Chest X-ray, AP view. Patient: 19 years old, sex M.
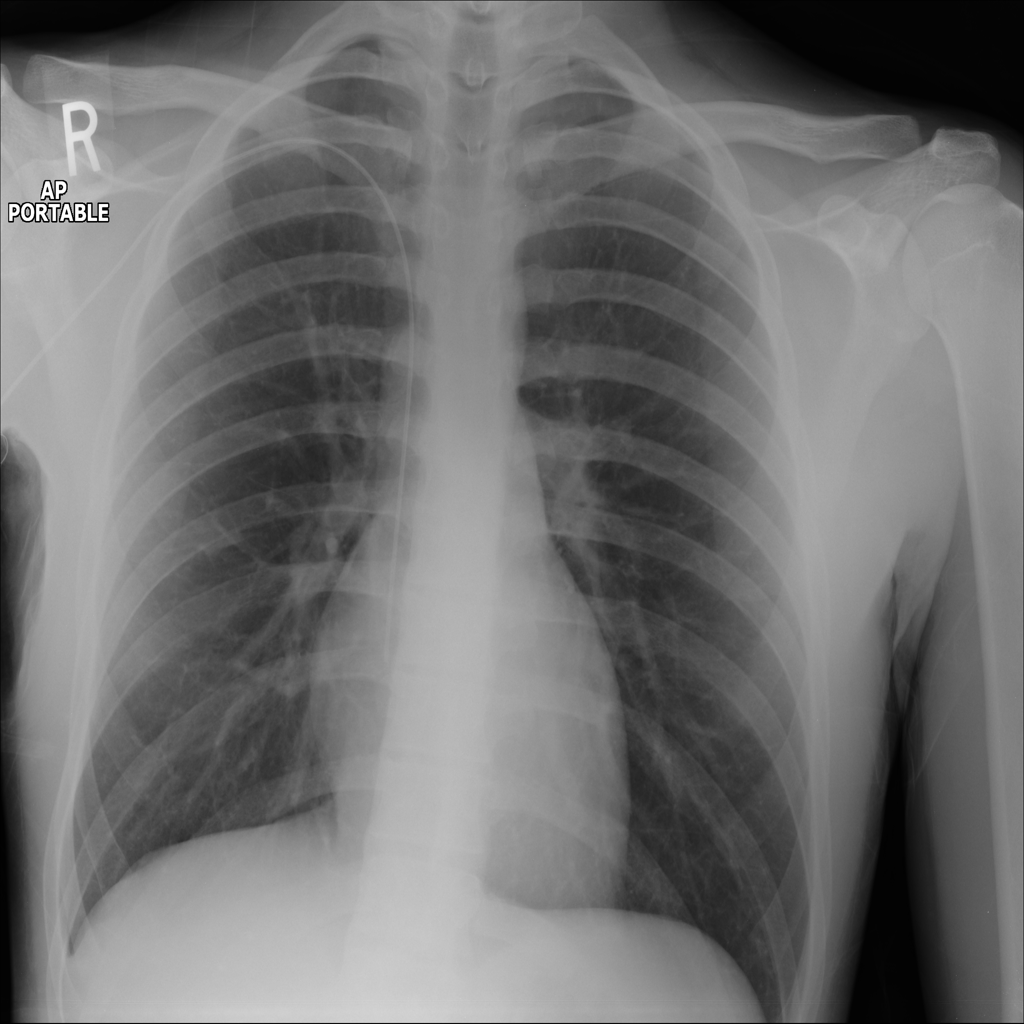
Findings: No Finding